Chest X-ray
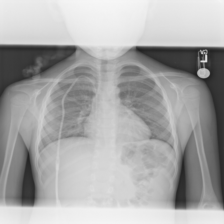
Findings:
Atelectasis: negative
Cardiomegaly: negative
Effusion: negative
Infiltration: negative
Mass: negative
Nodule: negative
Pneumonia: negative
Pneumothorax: negative
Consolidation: negative
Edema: negative
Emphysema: negative
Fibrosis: negative
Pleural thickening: negative
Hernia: negative